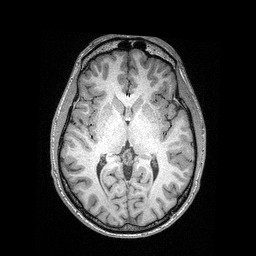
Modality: T1w
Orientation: coronal
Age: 27
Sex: male
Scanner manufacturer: siemens
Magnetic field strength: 3 T
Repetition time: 2.4 s
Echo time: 0.03 s